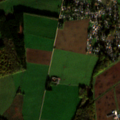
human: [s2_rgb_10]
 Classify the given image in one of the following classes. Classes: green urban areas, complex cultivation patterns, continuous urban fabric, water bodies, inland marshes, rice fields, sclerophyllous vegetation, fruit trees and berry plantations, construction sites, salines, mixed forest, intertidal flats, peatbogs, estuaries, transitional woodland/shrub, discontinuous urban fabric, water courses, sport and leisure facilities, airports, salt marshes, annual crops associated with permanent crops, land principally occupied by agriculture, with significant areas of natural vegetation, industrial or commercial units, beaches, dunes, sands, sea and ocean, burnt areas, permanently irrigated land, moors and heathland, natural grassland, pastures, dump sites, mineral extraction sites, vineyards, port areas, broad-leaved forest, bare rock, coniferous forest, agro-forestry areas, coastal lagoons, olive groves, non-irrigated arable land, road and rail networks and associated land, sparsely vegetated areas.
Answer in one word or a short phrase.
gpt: sport and leisure facilities, non-irrigated arable land, pastures, complex cultivation patterns, land principally occupied by agriculture, with significant areas of natural vegetation, mixed forest